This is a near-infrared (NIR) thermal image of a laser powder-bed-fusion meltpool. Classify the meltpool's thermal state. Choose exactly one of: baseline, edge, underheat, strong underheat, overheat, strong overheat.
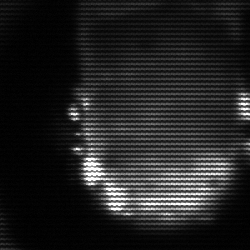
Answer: baseline